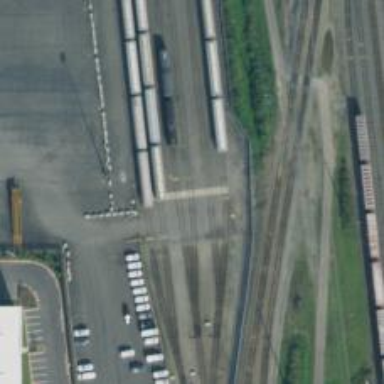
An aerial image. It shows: Crossing for the railway.